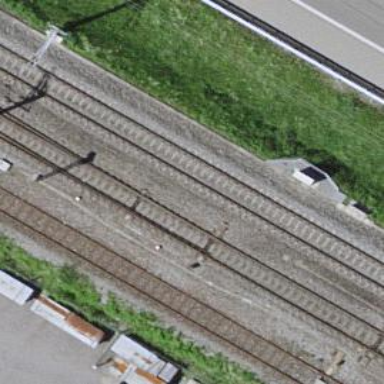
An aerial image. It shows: Railway switch.